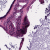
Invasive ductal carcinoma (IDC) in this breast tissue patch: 0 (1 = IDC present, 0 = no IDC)